Question: As shown in image, there is a binary polygonal image. I want to find the principal direction in the image with respect to X-axis. I have shown the principal direction and X-axis with blue line. This can be done using PCA but my problem is such a small rectangle will have around 1000 pixels and I have to find Principal directions for around 100 polygons (polygon can be of arbitrary shape).
One approach that I have thought is:
Project that rectangle onto a line which is oriented at degrees at an interval (say) 5 degrees. The projection which has the maximum variance is the desired projection axis, and thus that is the desired angle. But this also falls under a greedy approach and thus will take time. Is there a smarter approach?
Also, if anybody could explain the exact procedure to do this using PCA, it would be helpful. I know the steps:
1. Take the covariance matrix.
2. Get the top eigenvector corresponding to largest eigenvalue -> that will be the principal direction.
But I am confused in the following statement which I often read everywhere:
A column vector: '[0.5 0.5]' is the first principal component and it gives the direction of the maximum variance. So can do I exactly calculate the angle by which I should rotate the data so that it will become parallel to X-axis.

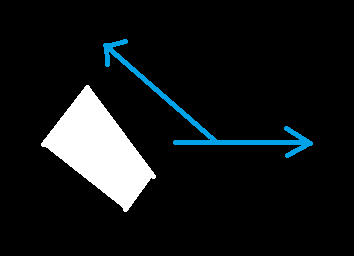
Answer: Compute the eigenvector associated with the highest eigen value. Call that v. Normalize v. v = v/norm(v);
Compute angle between that and the horizontal direction: angle=acos(sum(v.*[1,0]))
Rotate by -angle, transformation matrix T = [cos(-angle) -sin(-angle); sin(-angle) cos(-angle)], multiply all points by that matrix. Do that for all polygons.